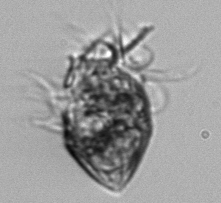
Label: Strombidium_morphotype1